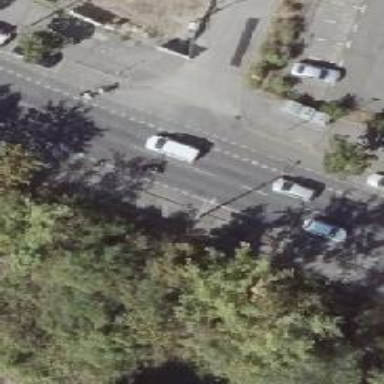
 there is parking lane on the right side."